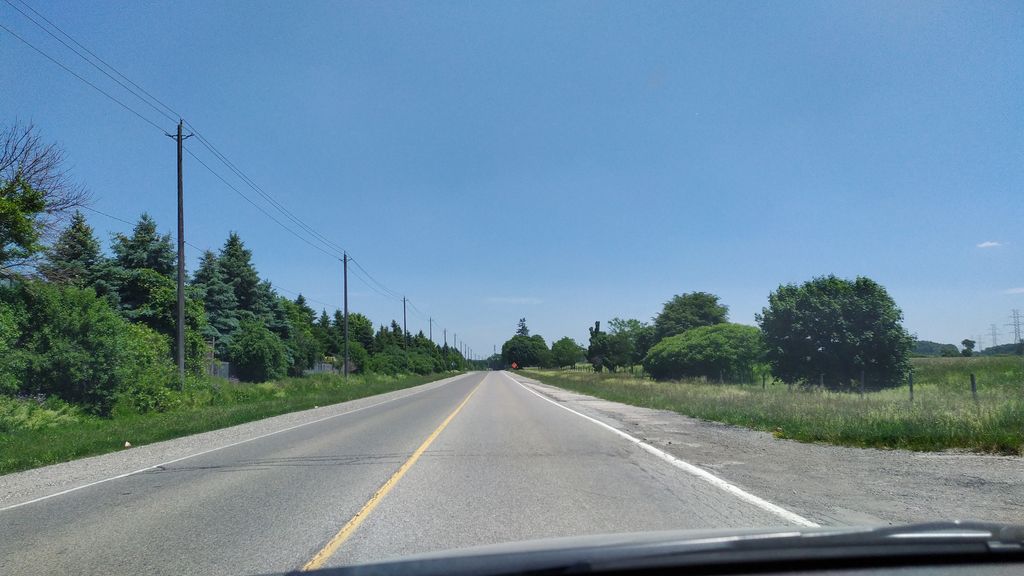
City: kitchener-waterloo